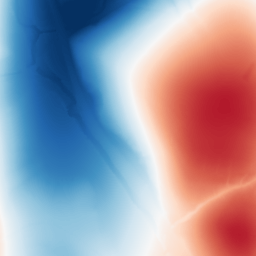
Category: trend_removal
Decomposition family: polynomial
Decomposition parameters: degree: 3
Upsampling method: quadratic
Upsampling parameters: scale: 8
Upsampling scale: 8